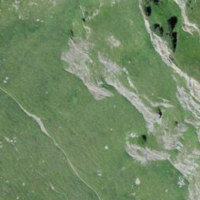
EUNIS habitat code: 26
Species observed at this site:
Leontopodium nivale
Lilium bulbiferum